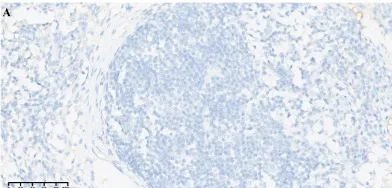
Immunohistochemical staining 20X.
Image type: pathology (immunostaining)